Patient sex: M
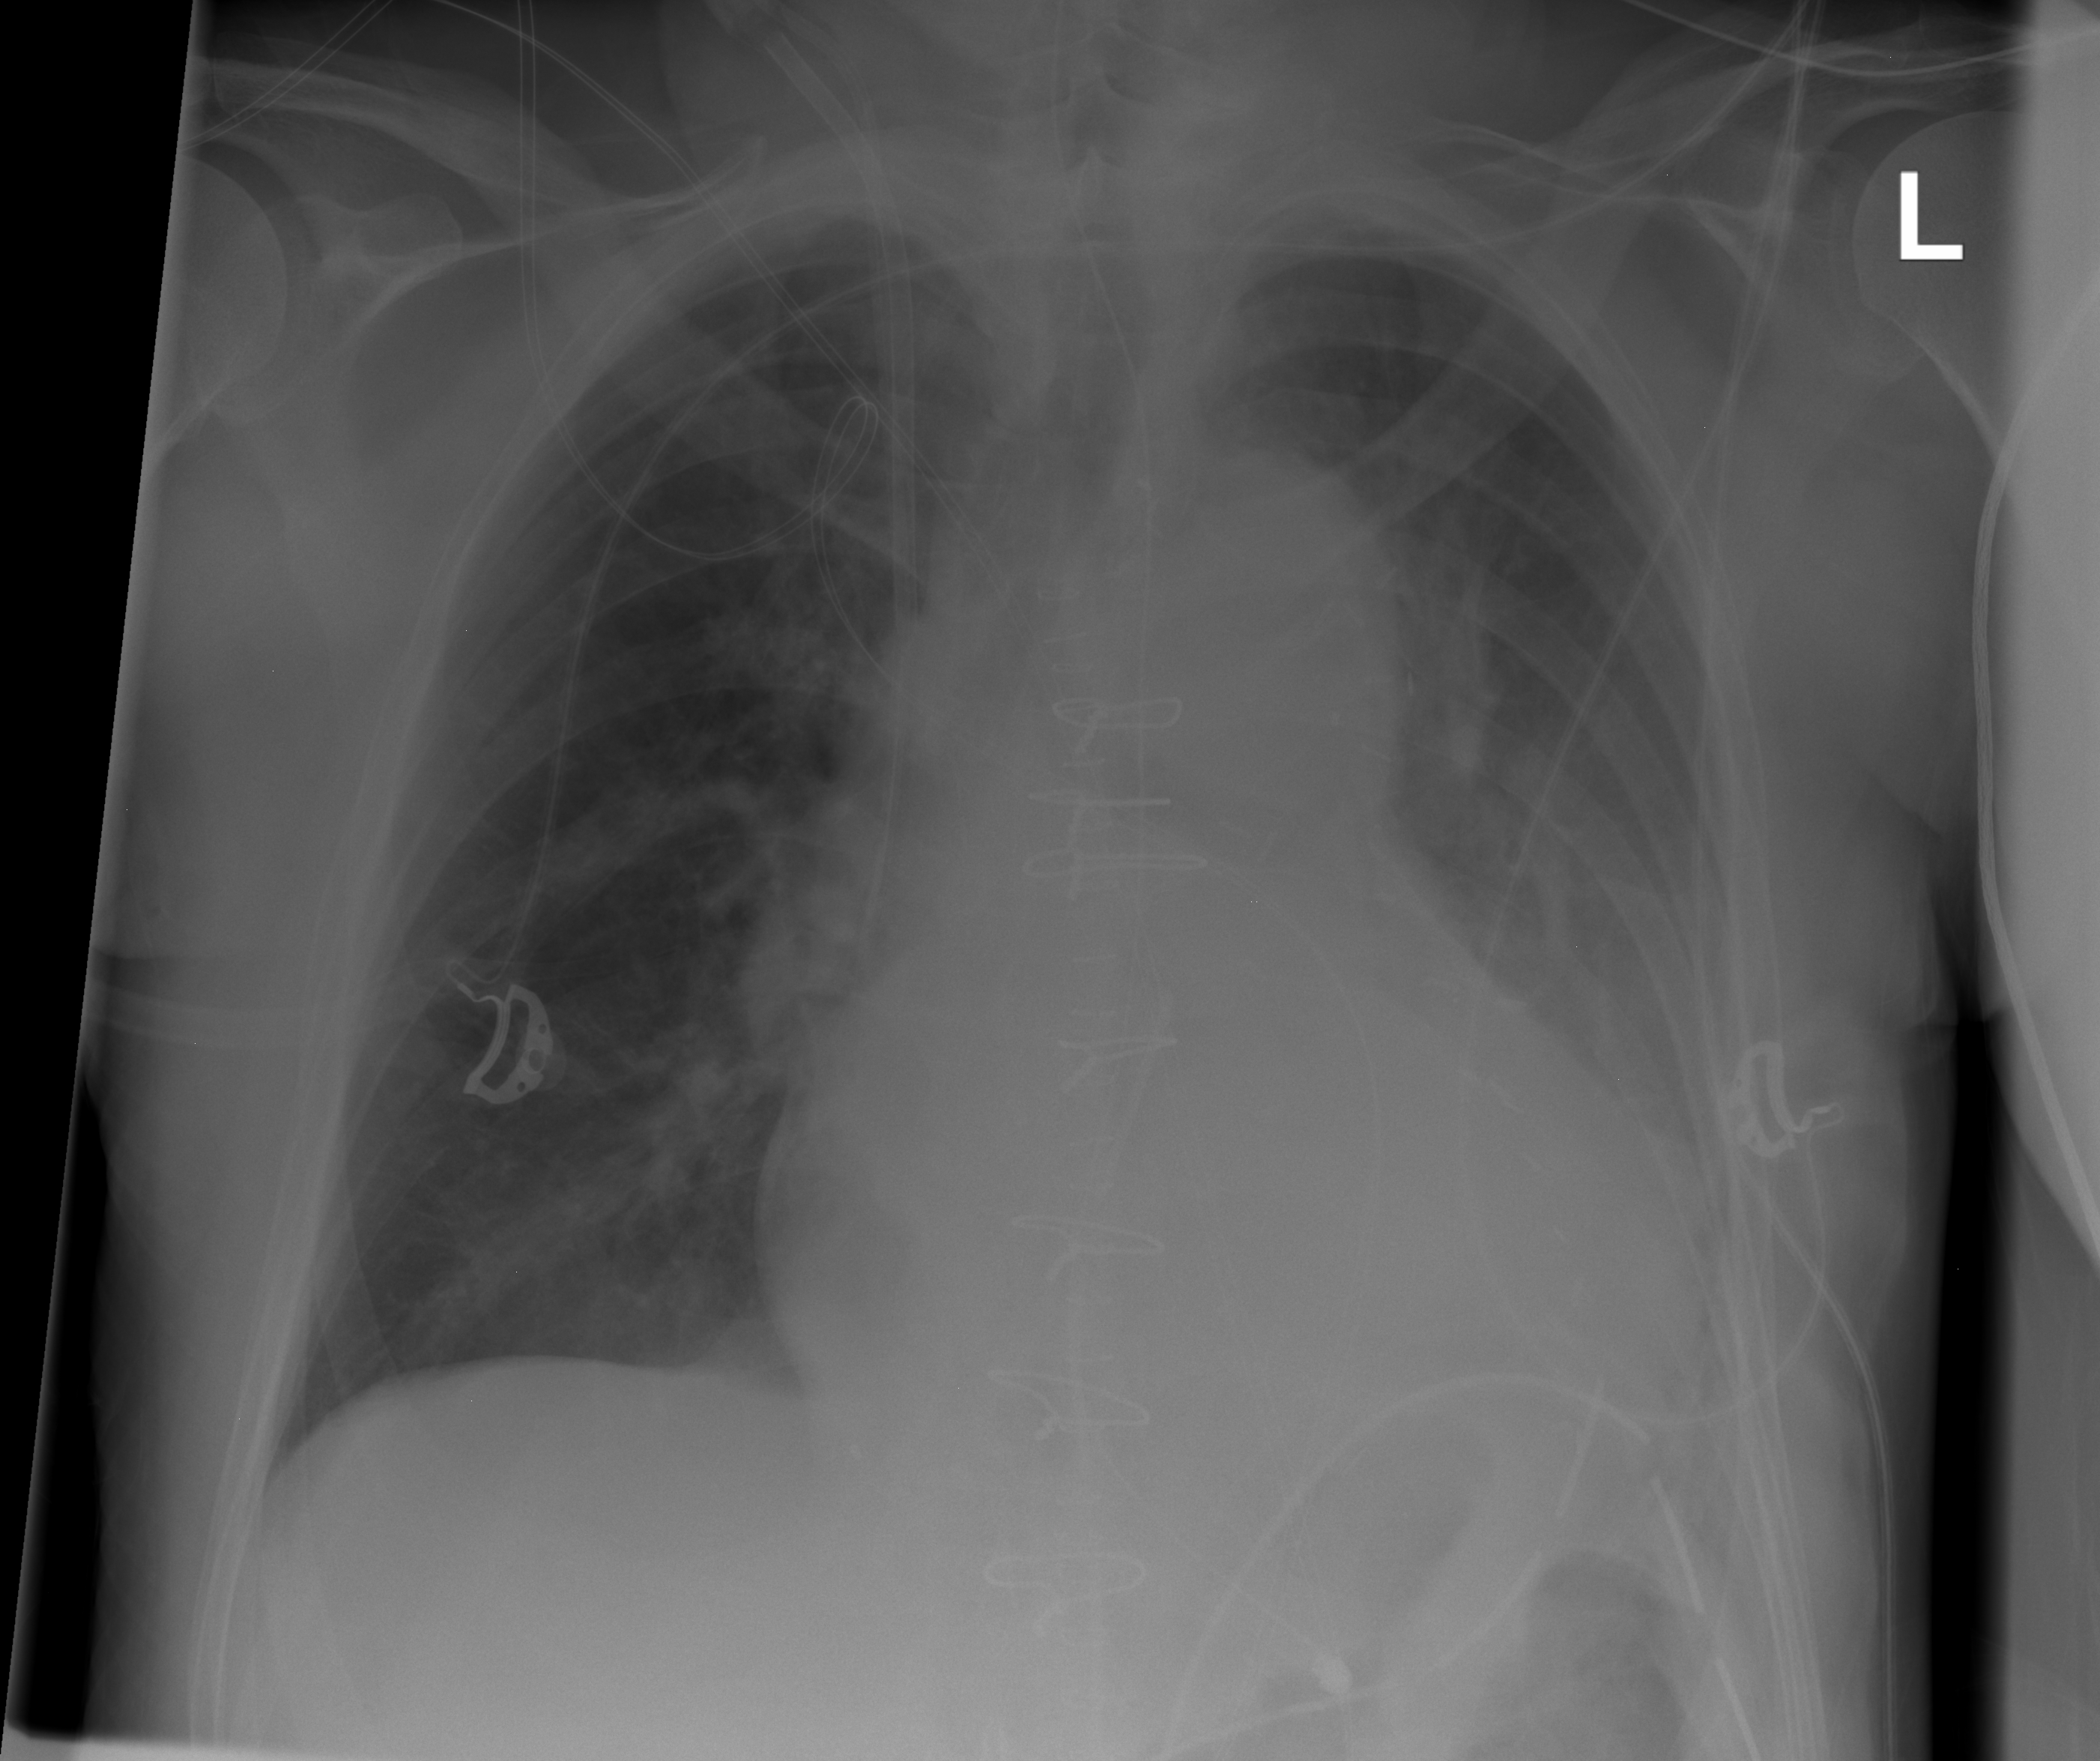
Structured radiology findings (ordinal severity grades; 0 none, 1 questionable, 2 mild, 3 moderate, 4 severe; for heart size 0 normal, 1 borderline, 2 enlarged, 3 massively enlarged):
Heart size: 2
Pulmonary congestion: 2
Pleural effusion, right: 0
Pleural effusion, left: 3
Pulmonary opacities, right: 0
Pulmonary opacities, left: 0
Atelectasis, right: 0
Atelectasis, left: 0